Field crop: maize
Growth stage: 2
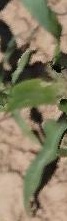
Species: maize